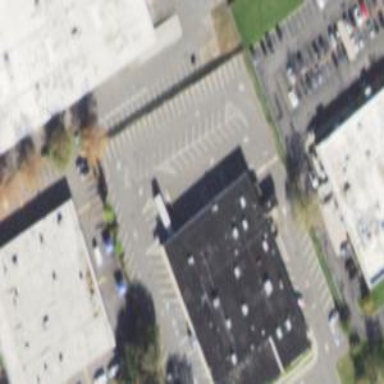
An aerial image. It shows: Commercial building.